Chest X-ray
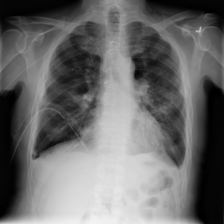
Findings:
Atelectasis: negative
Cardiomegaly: negative
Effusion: negative
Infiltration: negative
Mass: negative
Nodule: negative
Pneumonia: negative
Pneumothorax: positive
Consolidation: negative
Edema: negative
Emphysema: negative
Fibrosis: negative
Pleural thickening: negative
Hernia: negative